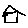
Label: house